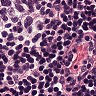
Metastatic tissue present: no